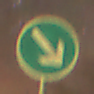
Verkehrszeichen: VorgeschriebeneVorbeifahrtRechts
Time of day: Night
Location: Outdoor (Suburban)
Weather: Clear
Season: NotSpecified
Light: Artificial